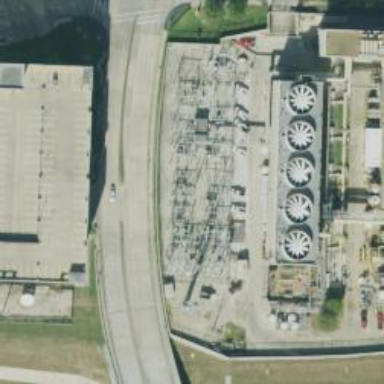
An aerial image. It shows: Switch used for power control.